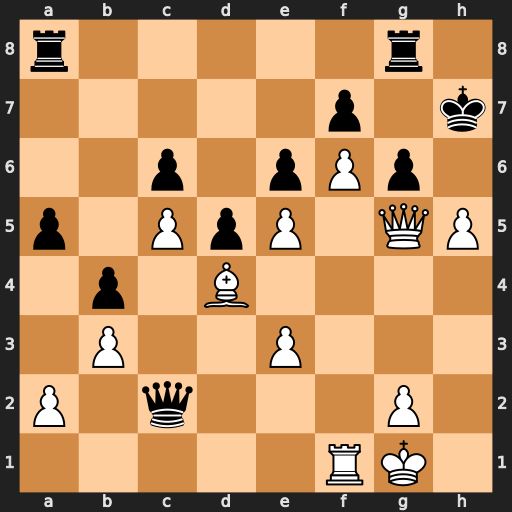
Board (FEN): r5r1/5p1k/2p1pPp1/p1PpP1QP/1p1B4/1P2P3/P1q3P1/5RK1
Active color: w
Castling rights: -
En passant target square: -
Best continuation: e4 Qe2 g4 dxe4 Be3 Qxg4+ Qxg4